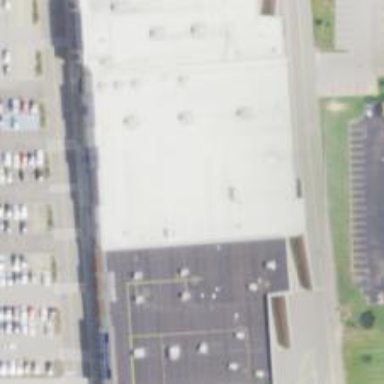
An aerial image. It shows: Supermarket.